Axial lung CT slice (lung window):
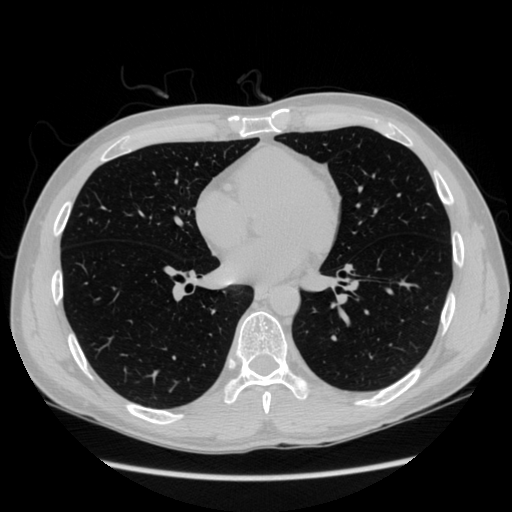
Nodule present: no